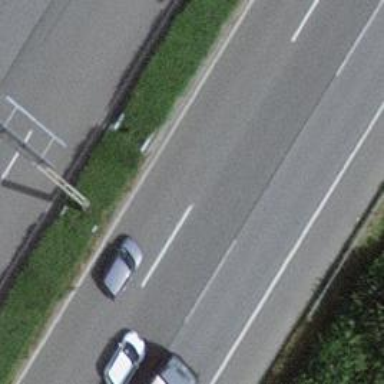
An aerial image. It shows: Asphalt motorway.